Field crop: maize
Growth stage: 2
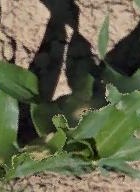
Species: maize